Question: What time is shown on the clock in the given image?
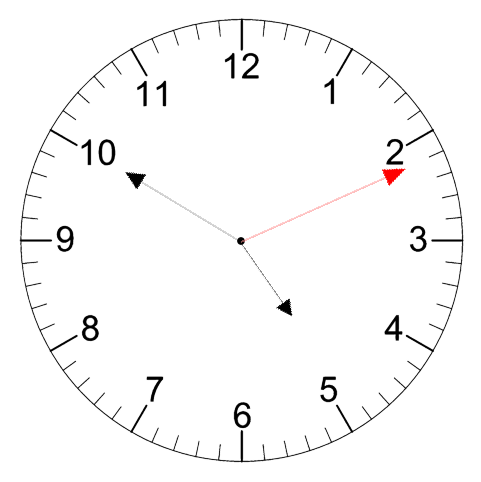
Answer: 04:50:11